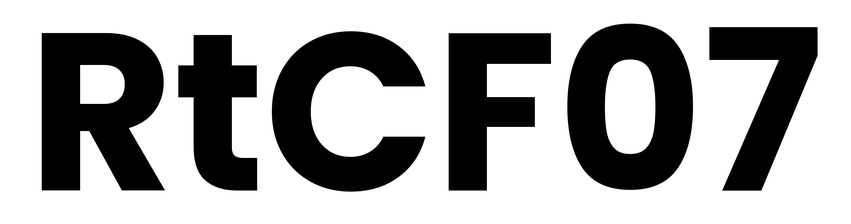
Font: Poppins-Bold